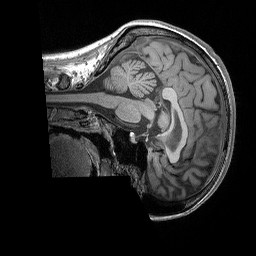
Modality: T1w
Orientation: sagittal
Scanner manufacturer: siemens
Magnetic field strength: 3 T
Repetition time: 2.3 s
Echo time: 0.00298 s